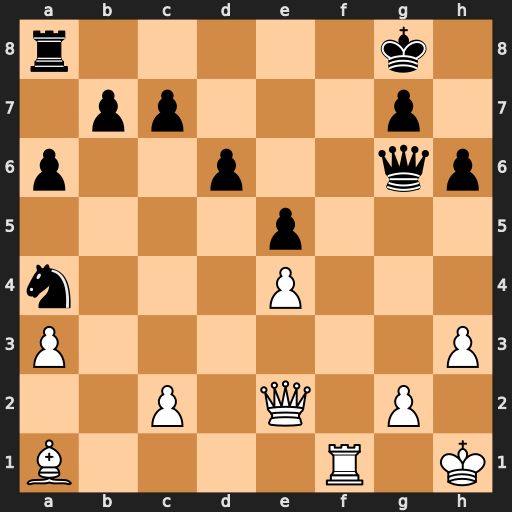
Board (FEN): r5k1/1pp3p1/p2p2qp/4p3/n3P3/P6P/2P1Q1P1/B4R1K
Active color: w
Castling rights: -
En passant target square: -
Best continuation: Qc4+ Kh7 Qxa4